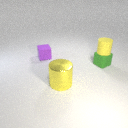
small purple rubber cube to the left of large yellow metal cylinder